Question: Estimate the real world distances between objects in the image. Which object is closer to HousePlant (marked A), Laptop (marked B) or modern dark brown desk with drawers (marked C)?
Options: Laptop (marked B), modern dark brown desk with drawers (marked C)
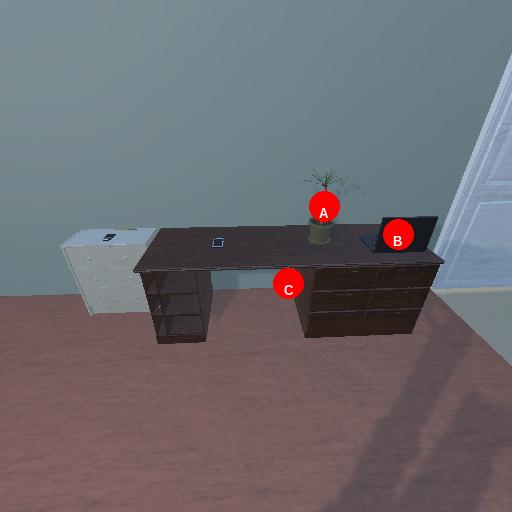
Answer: Laptop (marked B)